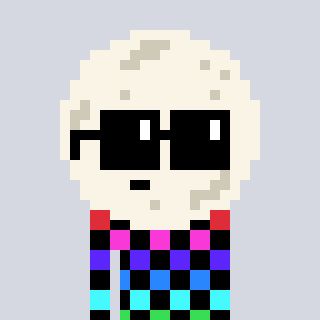
a pixel art character with square black sunglasses, a moon-shaped head and a orange-colored body on a cool background